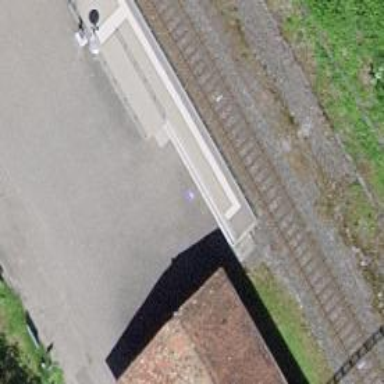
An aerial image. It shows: Platform for public transport with shelter.